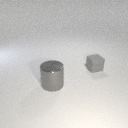
small gray rubber cube behind large gray metal cylinder